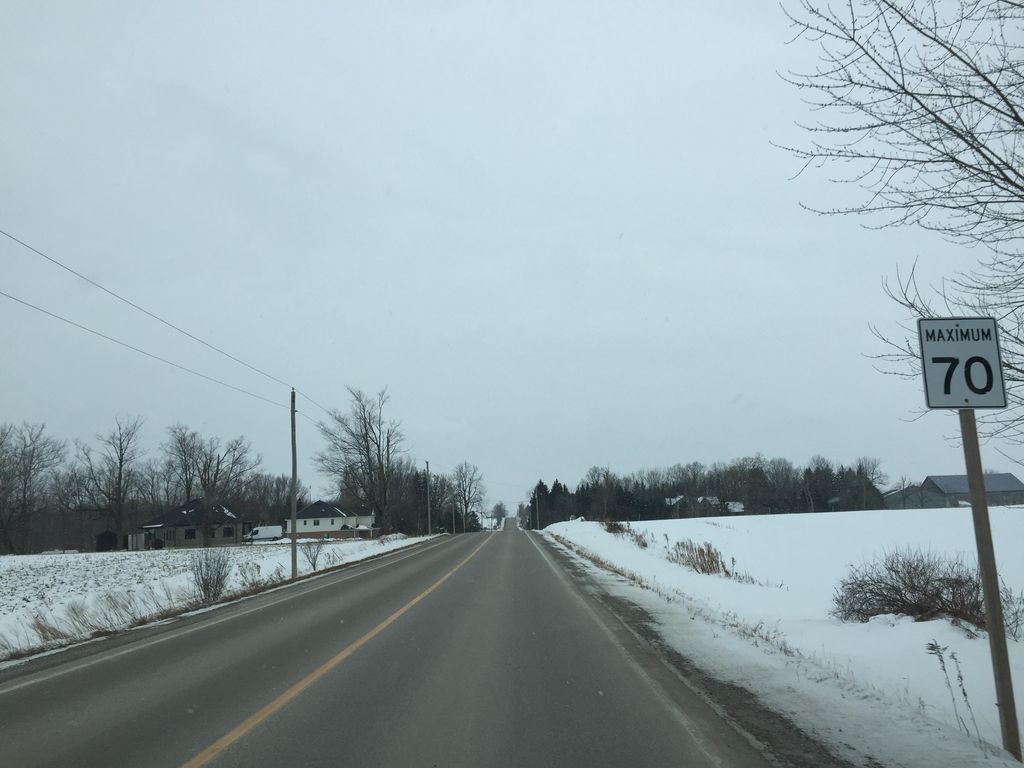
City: kitchener-waterloo